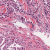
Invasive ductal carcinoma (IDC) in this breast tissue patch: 1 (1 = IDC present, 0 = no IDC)